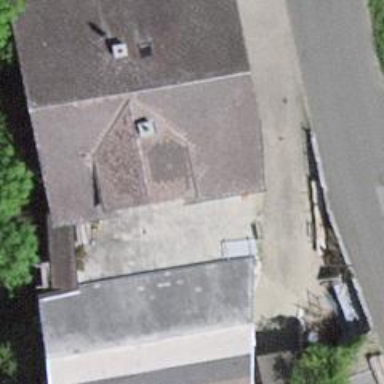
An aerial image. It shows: Building.